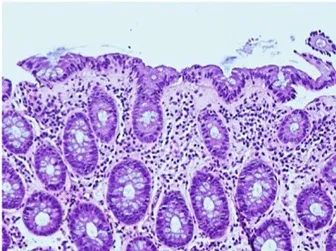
Collagenous colitis pattern. The pink band is seen beneath the surface epithelium and the lamina propria contains increased chronic inflammation (A). Masson trichrome stain highlights the irregularly expanded subepithelial collagen thickening.
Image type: pathology (masson_trichrome)